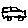
Label: car